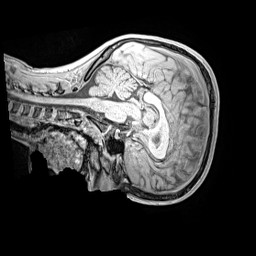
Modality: MP2RAGE
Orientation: sagittal
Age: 9
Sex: female
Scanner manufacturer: siemens
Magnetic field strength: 3 T
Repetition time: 4 s
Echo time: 0.00299 s